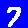
Digit: 7